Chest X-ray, PA view. Patient: 23 years old, sex F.
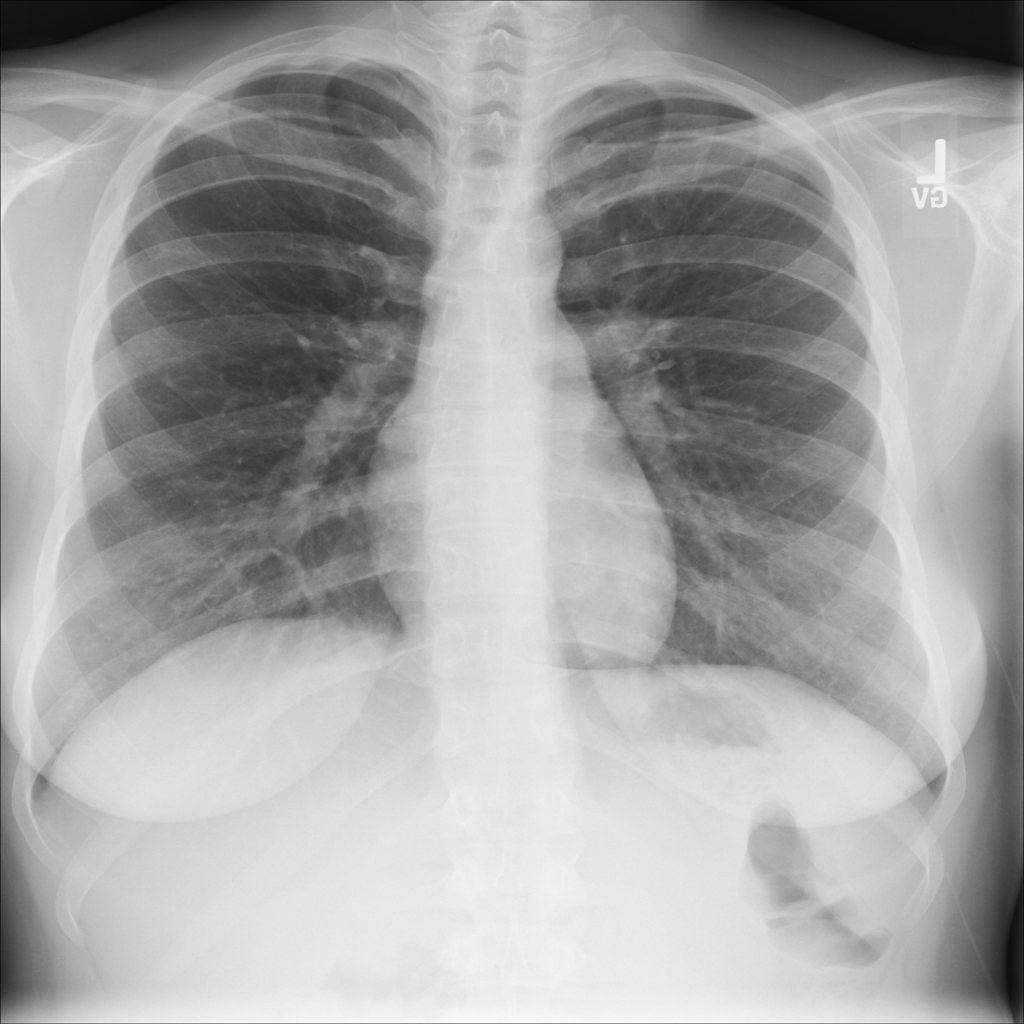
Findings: No Finding